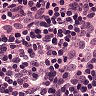
Metastatic tissue present: no